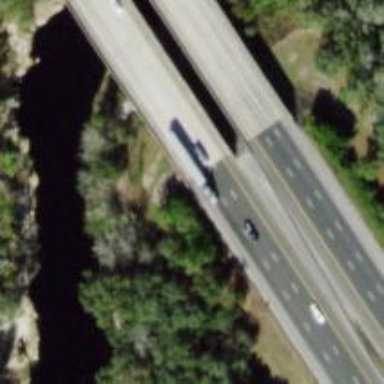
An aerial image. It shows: Beam bridge on motorway.